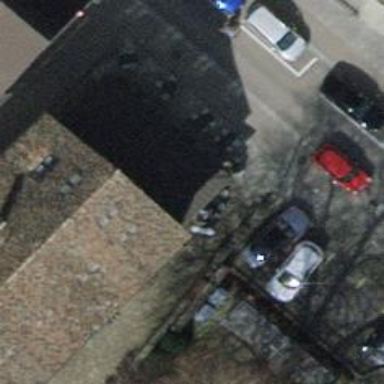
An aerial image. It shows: Cafe.